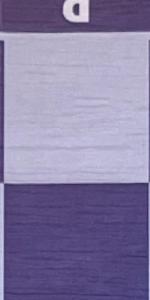
Label: Empty